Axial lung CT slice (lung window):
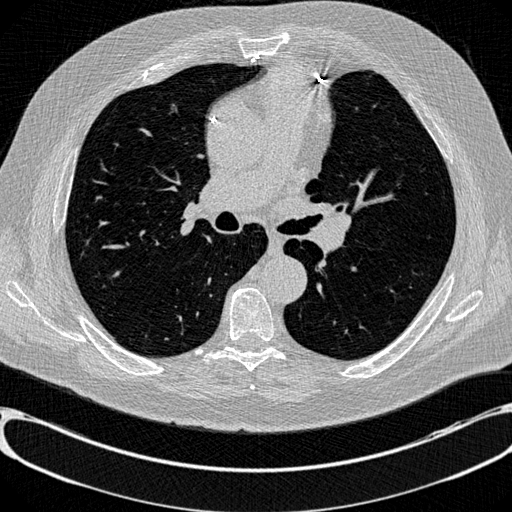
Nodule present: no